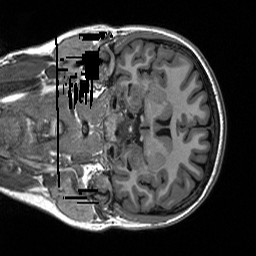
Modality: T1w
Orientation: coronal
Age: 28
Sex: female
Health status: healthy
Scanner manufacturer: siemens
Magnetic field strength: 3 T
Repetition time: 2.3 s
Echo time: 0.00199 s